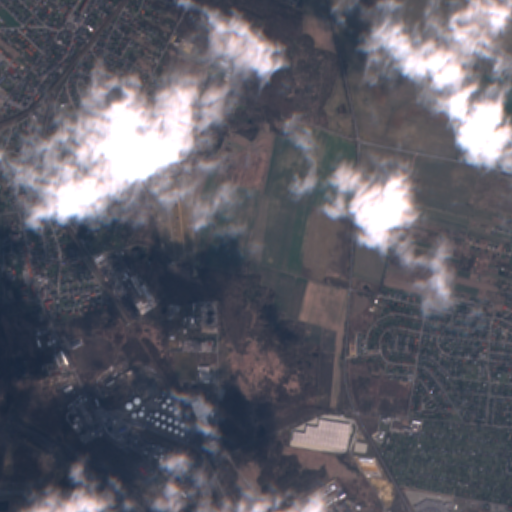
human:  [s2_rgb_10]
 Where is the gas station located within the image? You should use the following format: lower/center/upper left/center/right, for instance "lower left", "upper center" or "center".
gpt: The gas station is located in the lower left of the image.
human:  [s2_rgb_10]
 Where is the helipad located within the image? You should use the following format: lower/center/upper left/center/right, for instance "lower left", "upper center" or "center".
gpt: The helipad is located in the center right of the image.
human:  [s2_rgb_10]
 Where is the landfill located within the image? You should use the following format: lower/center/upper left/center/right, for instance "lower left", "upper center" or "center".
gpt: The landfill is located in the lower left of the image.
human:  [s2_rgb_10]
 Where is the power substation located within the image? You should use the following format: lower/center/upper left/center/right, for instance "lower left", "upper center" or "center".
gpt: The power substation is located in the left of the image.
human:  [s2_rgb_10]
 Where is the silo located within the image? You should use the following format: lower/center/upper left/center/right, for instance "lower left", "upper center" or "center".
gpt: The silo is located in the lower left of the image.
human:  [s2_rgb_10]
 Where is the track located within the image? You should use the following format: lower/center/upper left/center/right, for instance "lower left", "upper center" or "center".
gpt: The track is located in the center left of the image.
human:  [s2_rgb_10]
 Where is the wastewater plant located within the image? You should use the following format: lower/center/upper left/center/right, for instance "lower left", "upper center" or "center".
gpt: The wastewater plant is located in the lower center of the image.
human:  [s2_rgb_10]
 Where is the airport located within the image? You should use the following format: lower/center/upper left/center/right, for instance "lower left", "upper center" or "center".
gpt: There is no airport in the image.